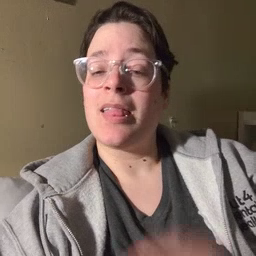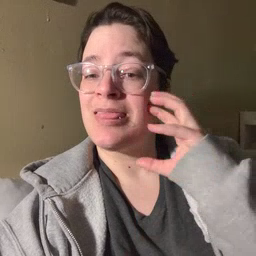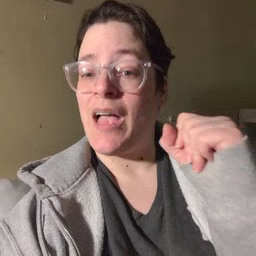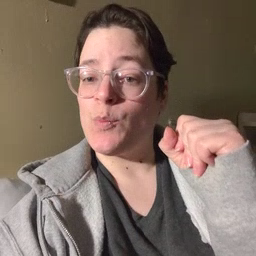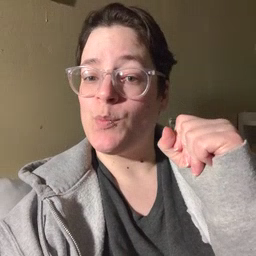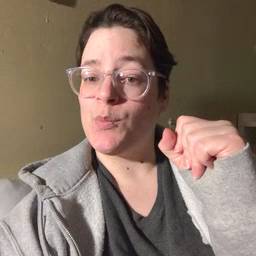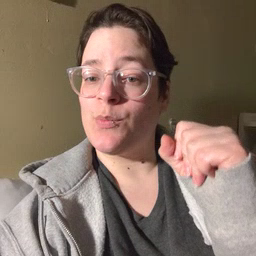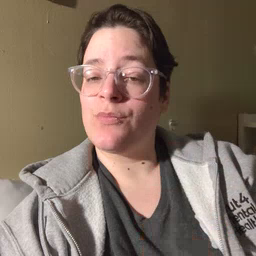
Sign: loud